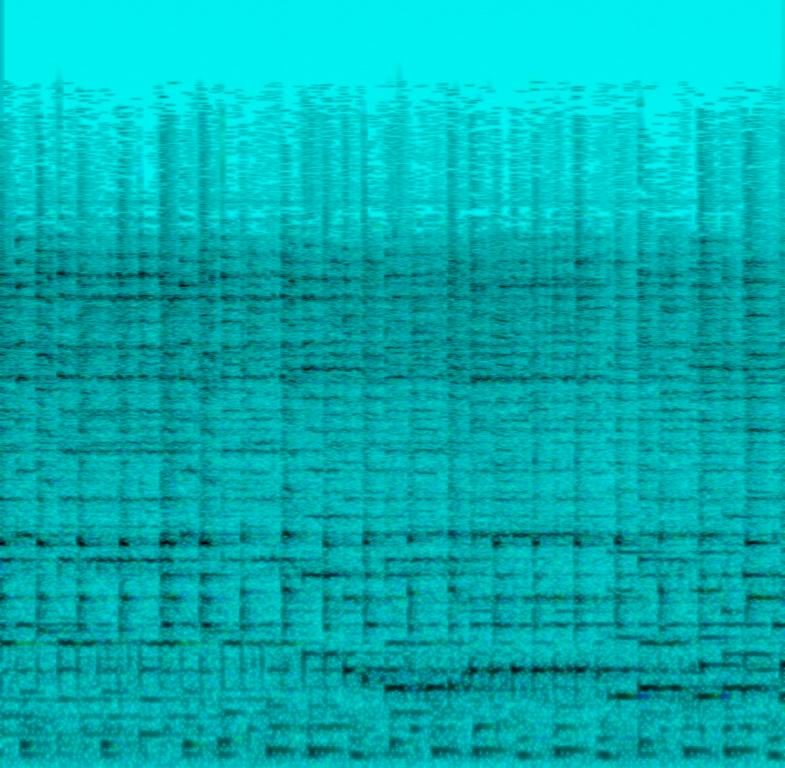
This is a bluegrass music piece. There is a mandolin playing the main tune as the lead while a banjo and an acoustic guitar are supporting it in the melodic background. There is a joyful feeling to this piece. It could be used in the soundtrack of a movie or a TV show with a rural setting. It could also be used in the background of pastoral social media content.